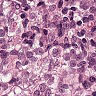
Metastatic tissue present: yes